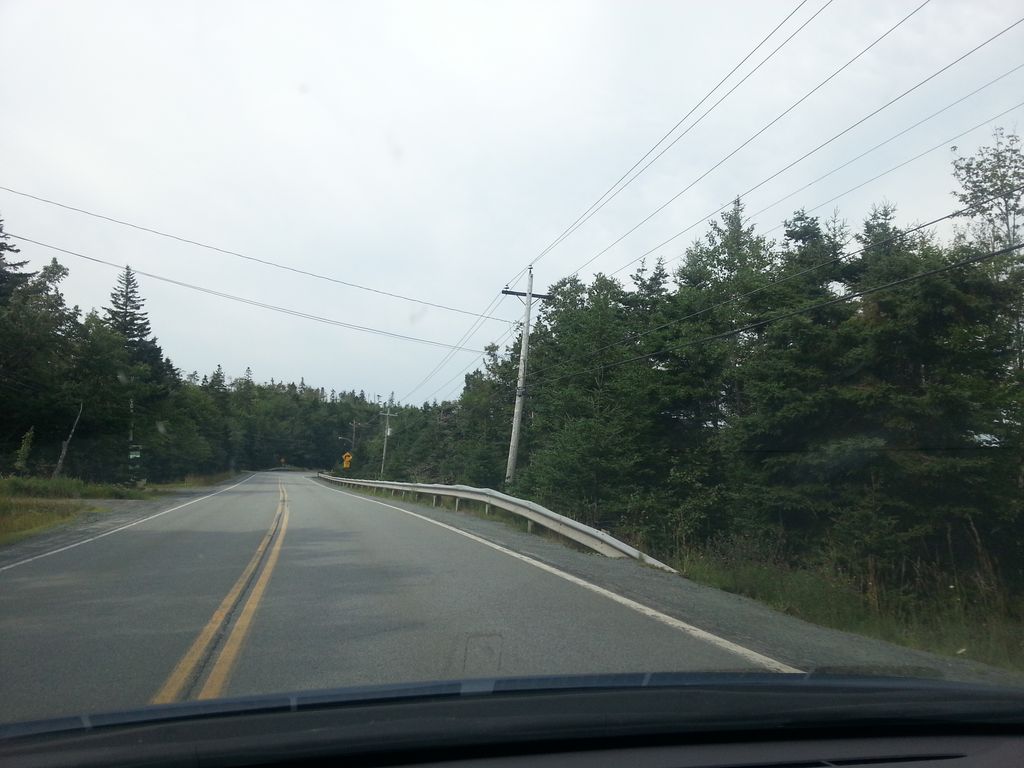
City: halifax